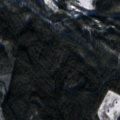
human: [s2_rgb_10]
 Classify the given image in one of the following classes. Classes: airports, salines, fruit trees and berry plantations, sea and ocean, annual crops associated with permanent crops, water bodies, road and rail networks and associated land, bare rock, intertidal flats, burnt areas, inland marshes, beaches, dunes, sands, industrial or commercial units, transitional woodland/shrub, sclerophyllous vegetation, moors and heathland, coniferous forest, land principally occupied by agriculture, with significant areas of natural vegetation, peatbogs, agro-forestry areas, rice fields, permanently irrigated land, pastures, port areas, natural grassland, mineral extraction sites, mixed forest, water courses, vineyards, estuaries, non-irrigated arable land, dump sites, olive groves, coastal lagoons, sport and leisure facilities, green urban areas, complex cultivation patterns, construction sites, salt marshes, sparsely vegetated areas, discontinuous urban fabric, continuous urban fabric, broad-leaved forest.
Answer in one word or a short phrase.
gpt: coniferous forest, mixed forest, transitional woodland/shrub